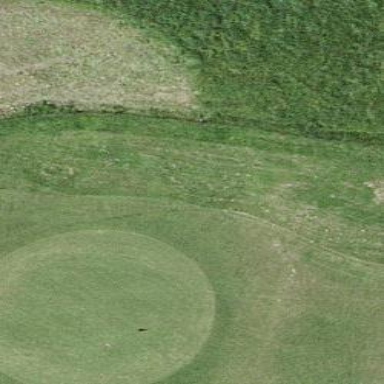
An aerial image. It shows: Lush grassy golf green.